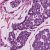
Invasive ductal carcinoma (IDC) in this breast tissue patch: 1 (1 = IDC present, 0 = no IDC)